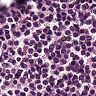
Metastatic tissue present: no